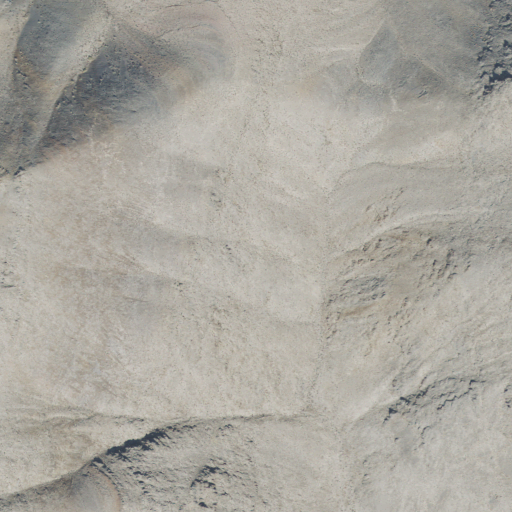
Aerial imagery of mountain in Utah named Crater Island containing only shrub